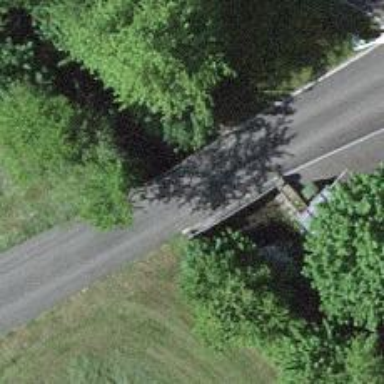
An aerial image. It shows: Residential road with asphalt surface that features bridge.